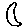
Label: moon